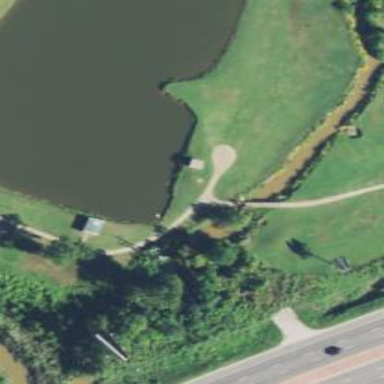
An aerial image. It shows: Path for golf carts.